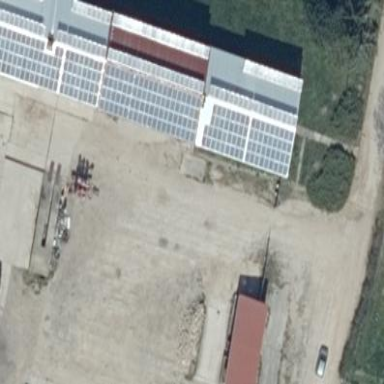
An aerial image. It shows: Building featuring small installation solar photovoltaic panel for electricity generation.